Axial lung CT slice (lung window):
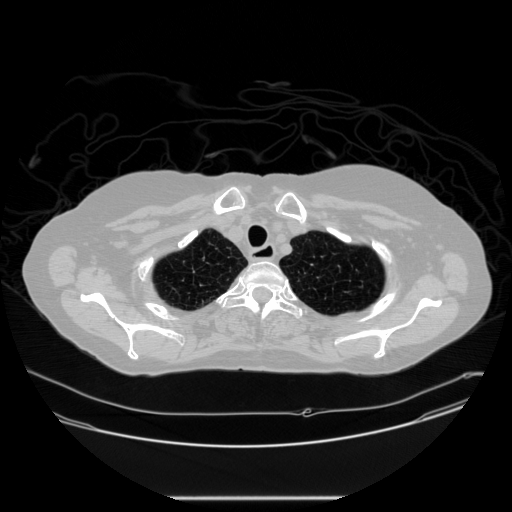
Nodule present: no